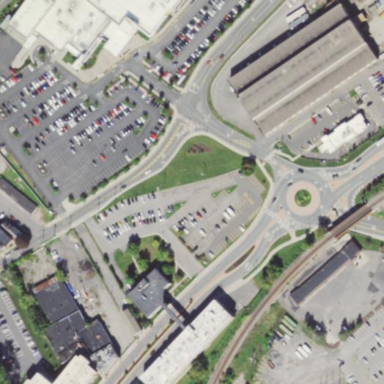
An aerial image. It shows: Parking area.